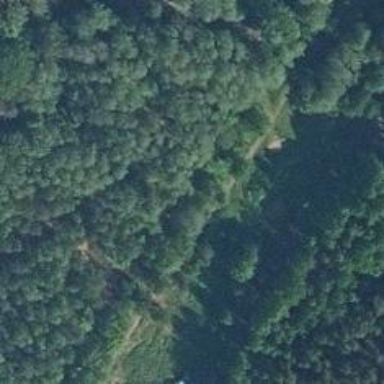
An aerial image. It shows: Disc golf tee area.